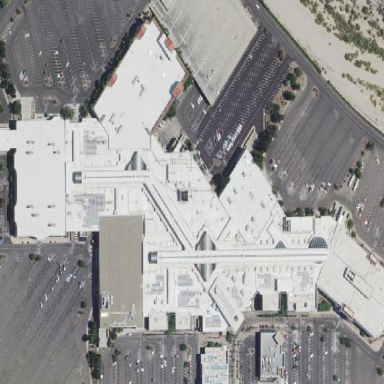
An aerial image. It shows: Retail building.